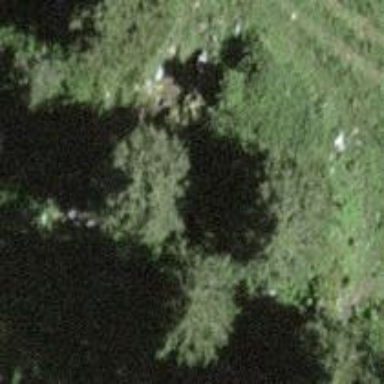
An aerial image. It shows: Forest area.